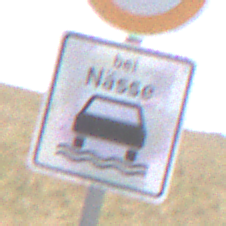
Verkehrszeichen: BeiNaesse
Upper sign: Geschwindigkeit110
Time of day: Midday
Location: Outdoor (Nature)
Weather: PartlyCloudy
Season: NotSpecified
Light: Natural